Field crop: tomato
Growth stage: 1
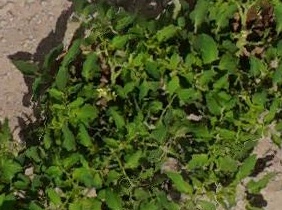
Species: tomato